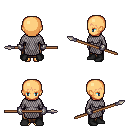
a pixel art fantasy rpg character, female body template, human, tanned skin, chain mail, robe skirt, plain hairstyle, metal gloves, black shoes, spear, four views (front, back, left, right), 2x2 character sprite sheet, small pixel art, hard edges, no anti-aliasing